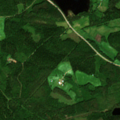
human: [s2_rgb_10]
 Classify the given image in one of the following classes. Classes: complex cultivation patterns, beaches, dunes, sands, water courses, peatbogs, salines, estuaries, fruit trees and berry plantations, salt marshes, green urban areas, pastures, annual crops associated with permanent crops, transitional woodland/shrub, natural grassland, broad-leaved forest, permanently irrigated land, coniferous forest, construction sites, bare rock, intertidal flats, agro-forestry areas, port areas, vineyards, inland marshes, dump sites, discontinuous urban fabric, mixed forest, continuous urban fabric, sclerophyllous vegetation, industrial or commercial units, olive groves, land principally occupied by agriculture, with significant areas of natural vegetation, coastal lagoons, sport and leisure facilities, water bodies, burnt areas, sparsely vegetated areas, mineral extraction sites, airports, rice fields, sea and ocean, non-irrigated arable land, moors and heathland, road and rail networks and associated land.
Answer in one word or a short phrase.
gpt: land principally occupied by agriculture, with significant areas of natural vegetation, mixed forest